Field crop: maize
Growth stage: 2
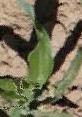
Species: maize